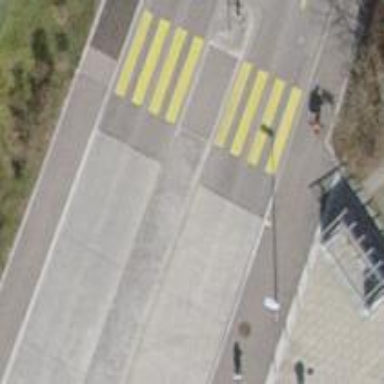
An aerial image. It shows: Bus stop with designated stop position for public transport.